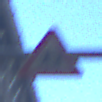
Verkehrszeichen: KinderLinks
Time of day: Midday
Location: Outdoor (Urban)
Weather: Clear
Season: NotSpecified
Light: Natural